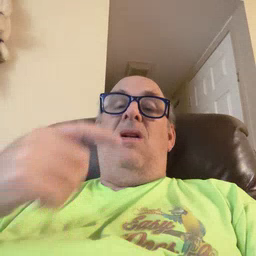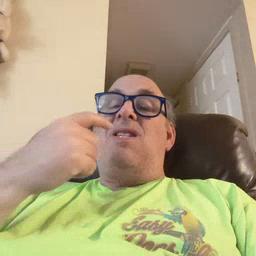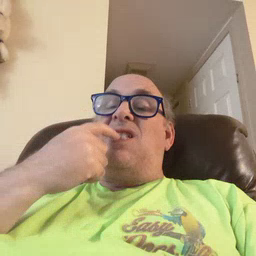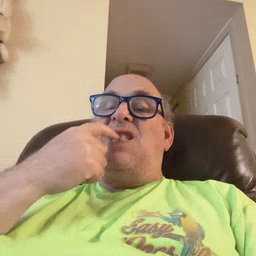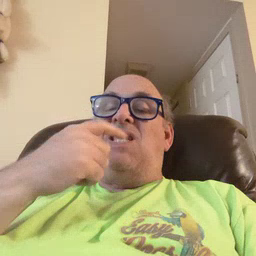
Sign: glasswindow